Question: my database table looks like this

i trying to retrieve the FileURL in the CRUD class file like this :
'''
public IList<string> GetSorted(int listAct)
{
IList<Model.story> lstImages = context.stories.ToList();
return lstImages.Where(c => c.ActivityID == listAct)
.Select( a => a.FileURL)
.ToList();
}
'''
Am i doing it right? ( new to this )
Then in my aspx , i try to display the value like this ;
'''
protected void btnSort_Click1(object sender, EventArgs e)
{
if (dropListActivity.SelectedIndex > 0)// drop down list
{
string imgList = daoStory.GetSorted(Convert.ToInt32(dropListActivity.SelectedItem.Value)).ToString();
Response.Write(imgList);
}
}
'''
Basically the drop down list shows activityID 1 or 2 only , and when i select 1 and click the sort button , it will display the FileURL of '1' and if i select 2 , it will display FileURL of '2' so on from the above database table . However , it now shows instead of the FileURL , i want to show the FileURL as stated in the database table , pls help thanks.
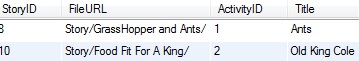
Answer: First off, calling 'ToList' will cause all the records to be retrieved from the database and processed. That's a pretty big waste of resources when all you need is a single record. I'd Suggest writing your DAO method like this:
'''
public string GetFileUrl(int actId)
{
return context.stories.First(c => c.ActivityID == actId).FileURL;
}
'''
And then I think you want to use it like this:
'''
protected void btnSort_Click1(object sender, EventArgs e)
{
if (dropListActivity.SelectedIndex > 0)// drop down list
{
var actId = Convert.ToInt32(dropListActivity.SelectedItem.Value);
var imageUrl = daoStory.GetFileUrl(actId);
Response.Write(imageUrl);
}
}
'''
This method assumes that you'll only have one 'FileUrl' for each 'ActivityId'. If that's not the case, you can easily modify the DAO code to return a 'IEnumerable<string>' and use 'Where' instead of 'First', but there's not enough information in the question for me to figure out what the button click handler is supposed to do with the result.